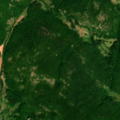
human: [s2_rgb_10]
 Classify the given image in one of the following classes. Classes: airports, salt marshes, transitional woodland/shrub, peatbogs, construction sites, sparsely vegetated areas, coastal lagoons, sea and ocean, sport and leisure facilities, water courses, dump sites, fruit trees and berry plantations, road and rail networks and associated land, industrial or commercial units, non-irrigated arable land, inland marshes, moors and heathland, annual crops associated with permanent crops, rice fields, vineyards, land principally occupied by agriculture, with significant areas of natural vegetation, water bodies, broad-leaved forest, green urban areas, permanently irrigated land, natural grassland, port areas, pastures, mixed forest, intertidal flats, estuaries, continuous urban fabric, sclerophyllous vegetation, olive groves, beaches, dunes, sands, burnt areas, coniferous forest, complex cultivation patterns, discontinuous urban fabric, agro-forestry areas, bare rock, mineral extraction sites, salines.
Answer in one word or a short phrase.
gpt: pastures, broad-leaved forest, transitional woodland/shrub